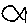
Label: fish